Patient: sex M, age 60
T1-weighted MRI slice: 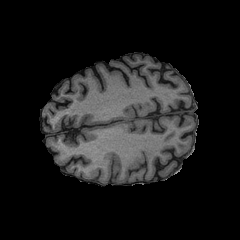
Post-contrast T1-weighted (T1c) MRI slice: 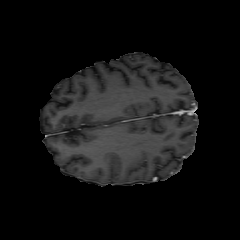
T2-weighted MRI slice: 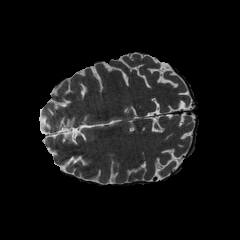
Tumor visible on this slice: no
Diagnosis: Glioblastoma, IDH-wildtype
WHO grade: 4